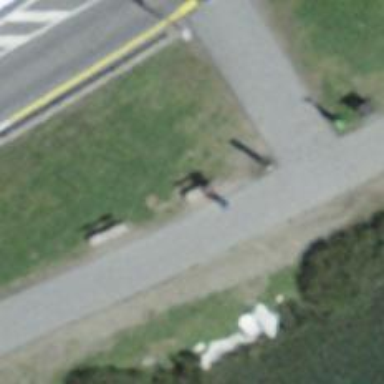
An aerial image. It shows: Burlywood bench.